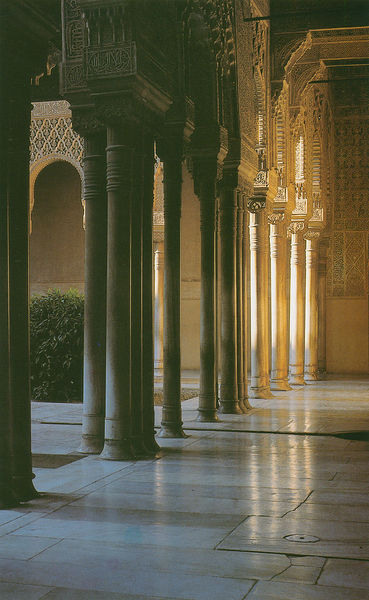
Titel: Patio de los leones/ Der Löwenhof von Alhambra
Standort: Granada, Alhambra (EU - E)
Schlagwörter: gemälde, schatten, abend, fenster, licht, marmor, schwarz, säulen, weiss, rot, ornament, architektur, spiegelung, busch, boden, gold, innen, relief, spanien, bogen, risse, hof, ornamente, halle, foto, fotografie, bögen, gang, innenhof, orient, palast, flur, arkaden, kapitell, öffnung, ionisch, platten, basis, dorisch, korinthisch, muslimisch, plast, granada, akkaden